Question: hi have bar to put breadcrum and some other content in middle and behind it there is background which is set from left to right.its full width from left
here is the image for this.
'''
<div class="yellow_bend">
<div class="content_wrapper">
<div class="category_links">
<ul class="category_ul clearfix">
<li class="first_li"><a href="javascript:void(0);">Tripping
Canoes<i class="fa fa-chevron-circle-right"></i></a>
</li>
<li><a href="javascript:void(0);">Sportsman Canoes<i class="fa
fa-chevron-circle-right"></i></a>
</li>
<li><a href="javascript:void(0);">Solo Canoes<i class="fa fa-
chevron-circle-right"></i></a>
</li>
<li><a href="javascript:void(0);">Racing Canoes<i class="fa
fa-chevron-circle-right"></i></a>
</li>
<li class="last_li"><a href="javascript:void(0);">Specialty
Canoes<i class="fa fa-chevron-circle-right"></i></a>
</li>
</ul>
<!-- end category_ul -->
</div>
<!-- end category_links -->
</div>
<!-- end content_wrapper -->
</div>
'''
'''
.yellow_bend {
background:#e2aa12;
position:absolute;
left:0;
min-height:32px;
height:32px\9;
min-width:300px;
top:0
}
.yellow_bend:after {
background:url(../images/cc_ylw_end.png) center right no-repeat;
right:-35px;
height:32px;
width:50px;
top:0;
z-index:-1
}
.yellow_bend:before {
background:#e2aa12;
width:100%;
height:32px
}
.category_ul li a {
color:#1f1f1f;
font-weight:500;
font-size:12px;
line-height:10px
}
.yellow_bend:after, .yellow_bend:before {
position:absolute;
content:''
}
.content_wrapper {
width:960px;
margin:0 auto;
position:relative
}
'''
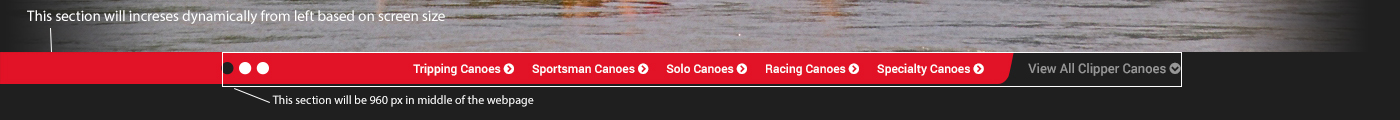
Answer: You need to play with before and after css properties if you want to extend only one side of html element across page something as below
HTML
'''
<div id="page-wrap">
<h2 class="left-only">To the left, to the left</h2>
<p>Pellentesque habitant morbi tristique senectus et netus et malesuada fames ac turpis egestas. Vestibulum tortor quam, feugiat vitae, ultricies eget, tempor sit amet, ante. Donec eu libero sit amet quam egestas semper. Aenean ultricies mi vitae est. Mauris placerat eleifend leo.</p>
</div>
'''
CSS
'''
* {
margin: 0;
padding: 0;
}
#page-wrap {
width: 50%;
margin: 100px auto;
}
h1, h2, p {
margin: 20px 0;
}
h2 {
background: black;
color: white;
padding: 15px 0;
position: relative;
}
h2:before, h2:after {
content:"";
background: black;
position: absolute;
top: 0;
bottom: 0;
width: 9999px;
}
h2:before {
right: 100%;
}
h2:after {
left: 100%;
}
.left-only:after {
display: none;
}
'''
Useful js fiddle link <URL>
and this is the original article on CSS Tricks <URL>
Hope this helps!